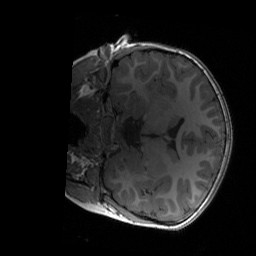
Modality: T1w
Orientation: coronal
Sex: male
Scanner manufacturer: siemens
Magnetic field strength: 3 T
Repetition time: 1.9 s
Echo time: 0.00243 s